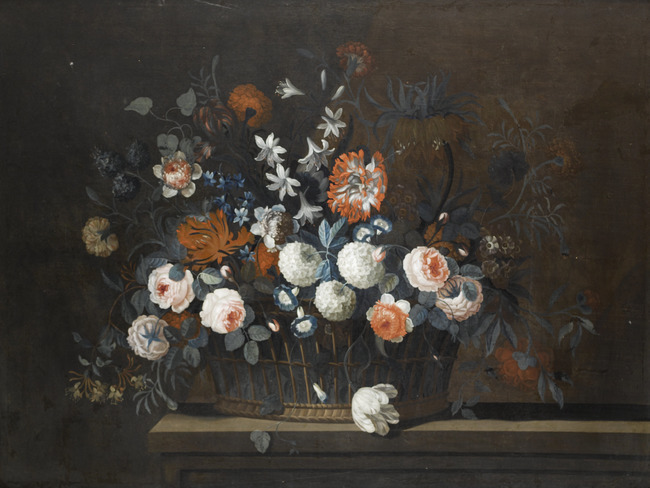
Title: Bloemen in een rieten mand
Artist: Simon Hardimé Bron: F.G. Meijer (2011)
Earliest date: 1687
Latest date: 1737
Genre: painting
Keywords: flower piece, basket, on a wooden tray or table, rose, honeysuckle, tulip, chrysanthemum, viburnum opulus cv. roseum, anemone, dwarf morning glory